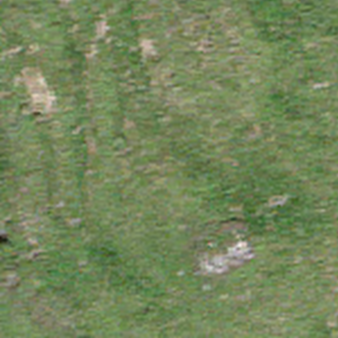
Label: other